Aerial crown-view tile of a tropical tree (Barro Colorado Island, Panama), acquired 20241014:
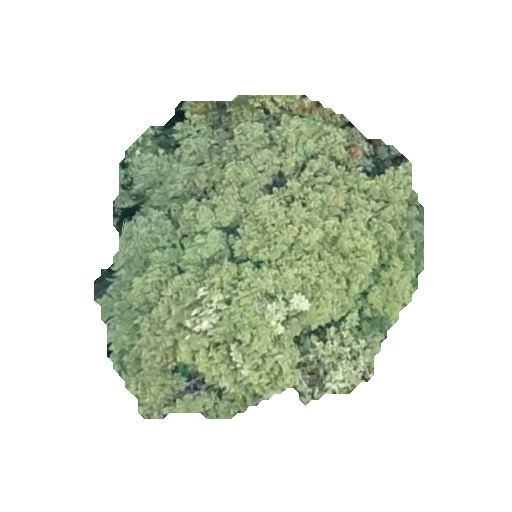
Species: Pouteria reticulata
GBIF accepted scientific name: Pouteria reticulata
Crown area: 128.407 m²